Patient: sex M, age 61
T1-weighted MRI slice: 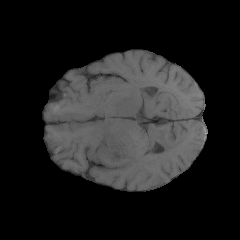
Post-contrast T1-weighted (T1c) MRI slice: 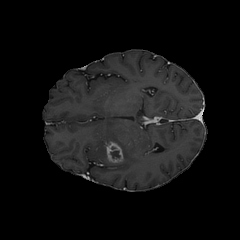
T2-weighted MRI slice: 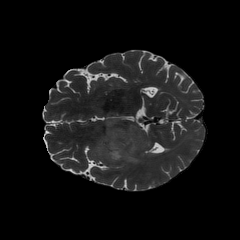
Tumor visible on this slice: yes
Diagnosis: Glioblastoma, IDH-wildtype
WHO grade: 4